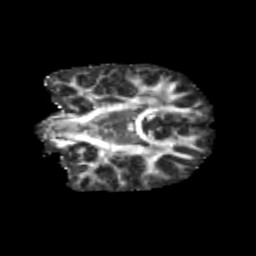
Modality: FA
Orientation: coronal
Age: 9
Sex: male
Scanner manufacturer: siemens
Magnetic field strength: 3 T
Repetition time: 3.8 s
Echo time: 0.07 s